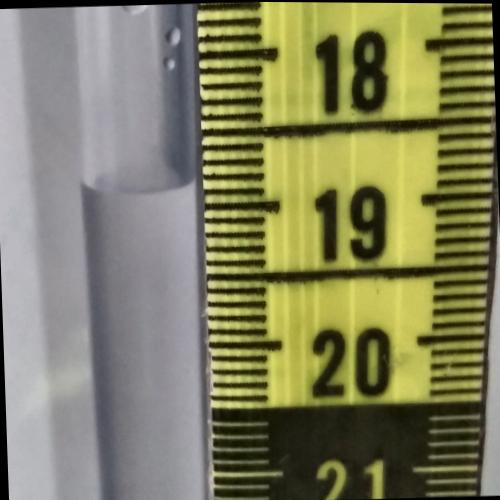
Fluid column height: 18.8 cm